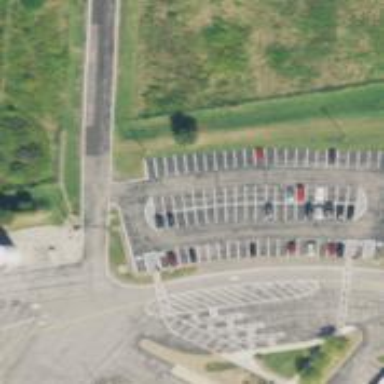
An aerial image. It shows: Parking area with surface.